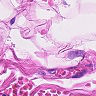
Metastatic tissue present: no